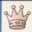
Piece: wQ